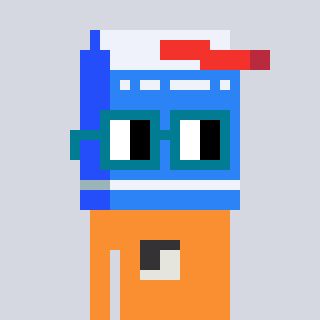
a pixel art character with square dark green glasses, a milk-shaped head and a orange-colored body on a cool background